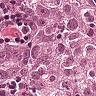
Metastatic tissue present: yes